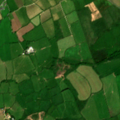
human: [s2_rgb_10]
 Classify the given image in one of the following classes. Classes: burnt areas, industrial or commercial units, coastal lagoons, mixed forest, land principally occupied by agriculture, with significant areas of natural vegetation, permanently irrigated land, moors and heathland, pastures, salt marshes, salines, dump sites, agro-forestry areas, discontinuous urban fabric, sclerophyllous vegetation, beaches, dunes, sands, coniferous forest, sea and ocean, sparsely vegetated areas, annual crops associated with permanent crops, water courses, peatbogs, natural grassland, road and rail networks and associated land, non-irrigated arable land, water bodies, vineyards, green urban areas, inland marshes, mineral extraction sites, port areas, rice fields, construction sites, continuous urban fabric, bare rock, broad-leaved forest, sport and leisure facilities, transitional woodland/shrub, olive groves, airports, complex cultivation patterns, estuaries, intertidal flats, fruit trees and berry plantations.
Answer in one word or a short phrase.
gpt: pastures, land principally occupied by agriculture, with significant areas of natural vegetation, coniferous forest